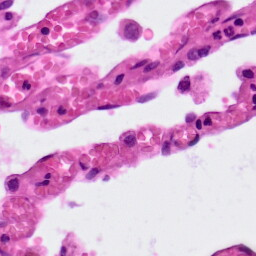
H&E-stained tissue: Lung